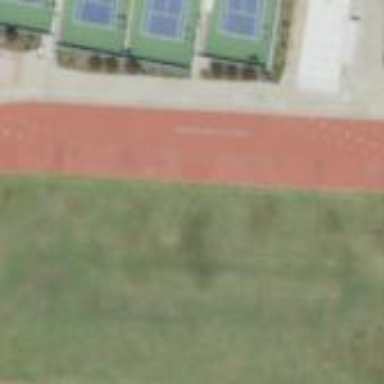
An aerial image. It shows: Athletics track located in leisure land area.